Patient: sex M, age 58
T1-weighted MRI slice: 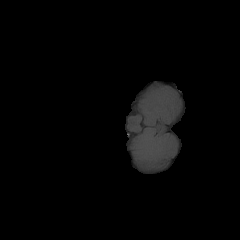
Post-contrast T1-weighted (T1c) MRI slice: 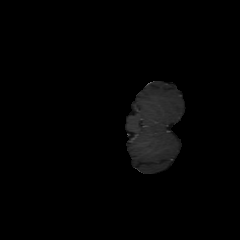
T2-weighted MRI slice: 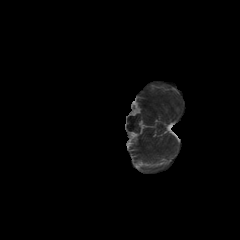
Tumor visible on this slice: no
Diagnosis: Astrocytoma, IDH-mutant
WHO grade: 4